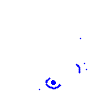
Particle: pion